Field crop: maize
Growth stage: 2
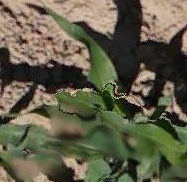
Species: maize